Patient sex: F
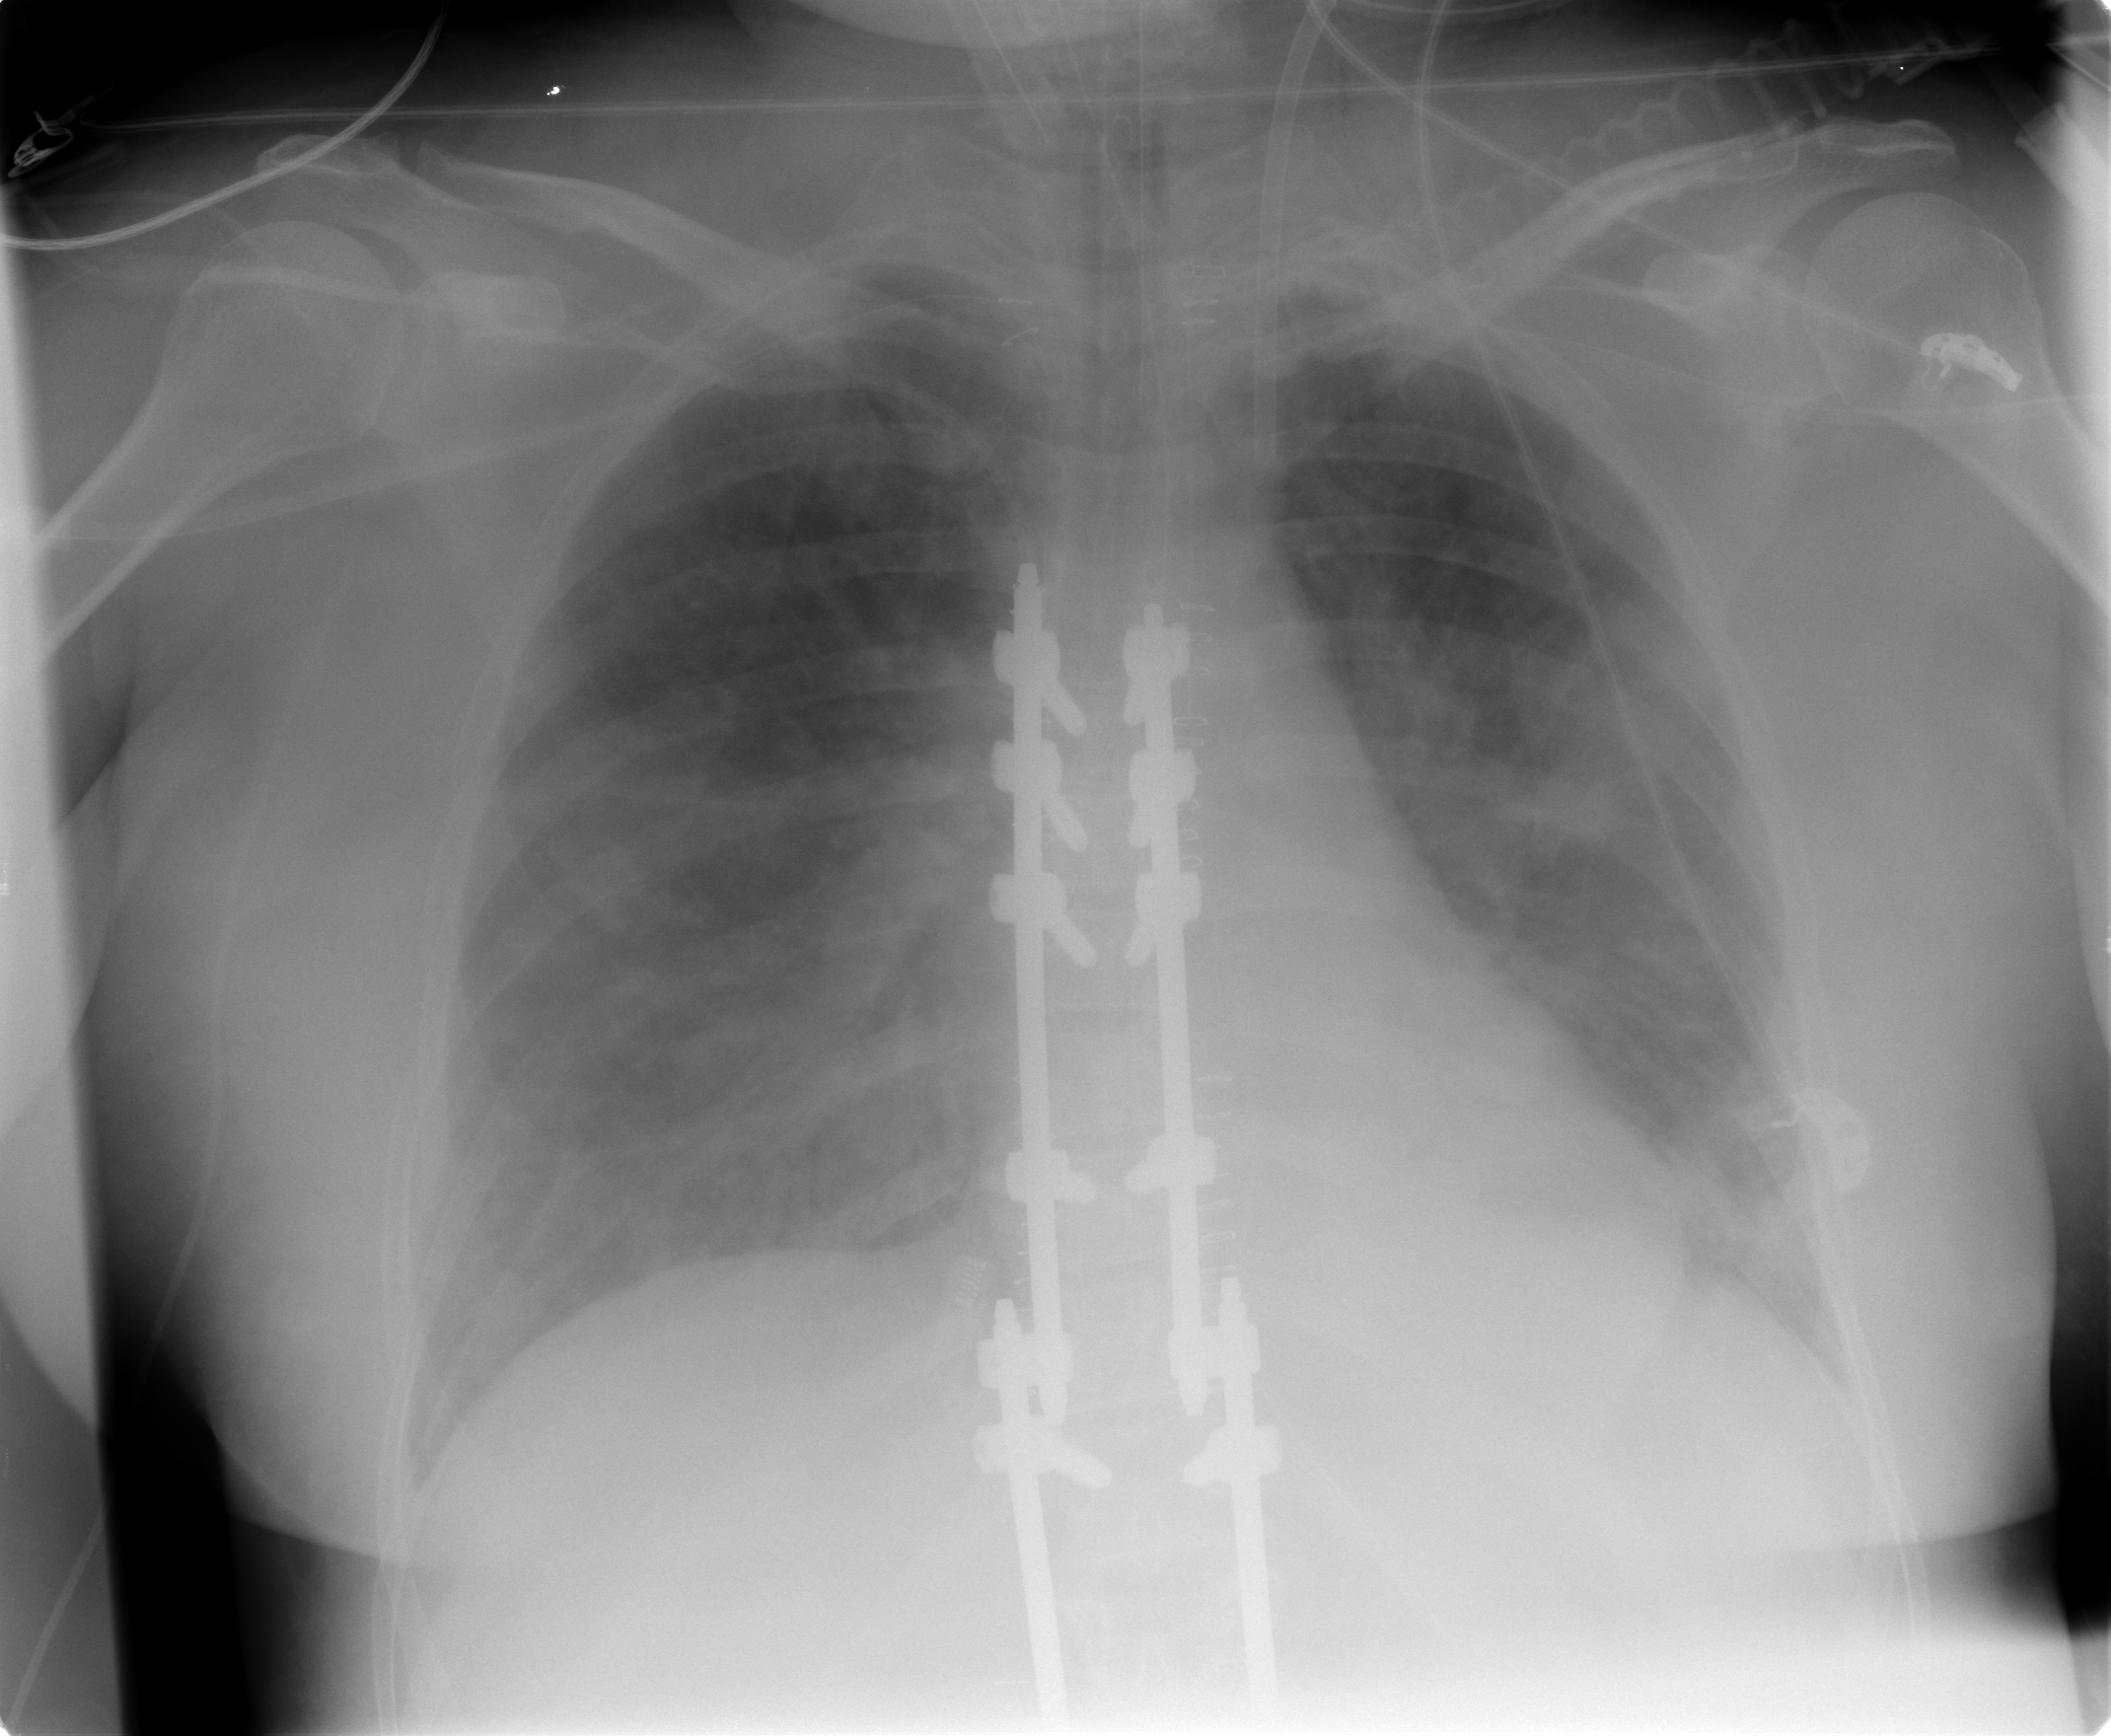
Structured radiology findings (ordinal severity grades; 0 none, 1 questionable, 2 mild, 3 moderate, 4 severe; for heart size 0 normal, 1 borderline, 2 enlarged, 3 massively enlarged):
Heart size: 0
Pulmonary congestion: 0
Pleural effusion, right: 1
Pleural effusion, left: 1
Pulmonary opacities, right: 0
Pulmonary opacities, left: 0
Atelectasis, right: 0
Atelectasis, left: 1